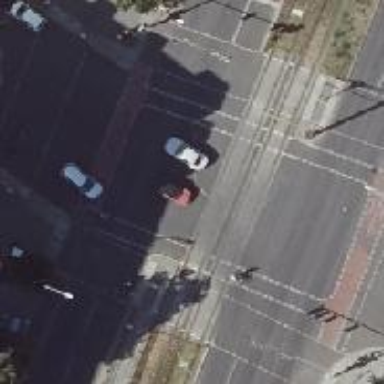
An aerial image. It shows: Tram level crossing on railway.